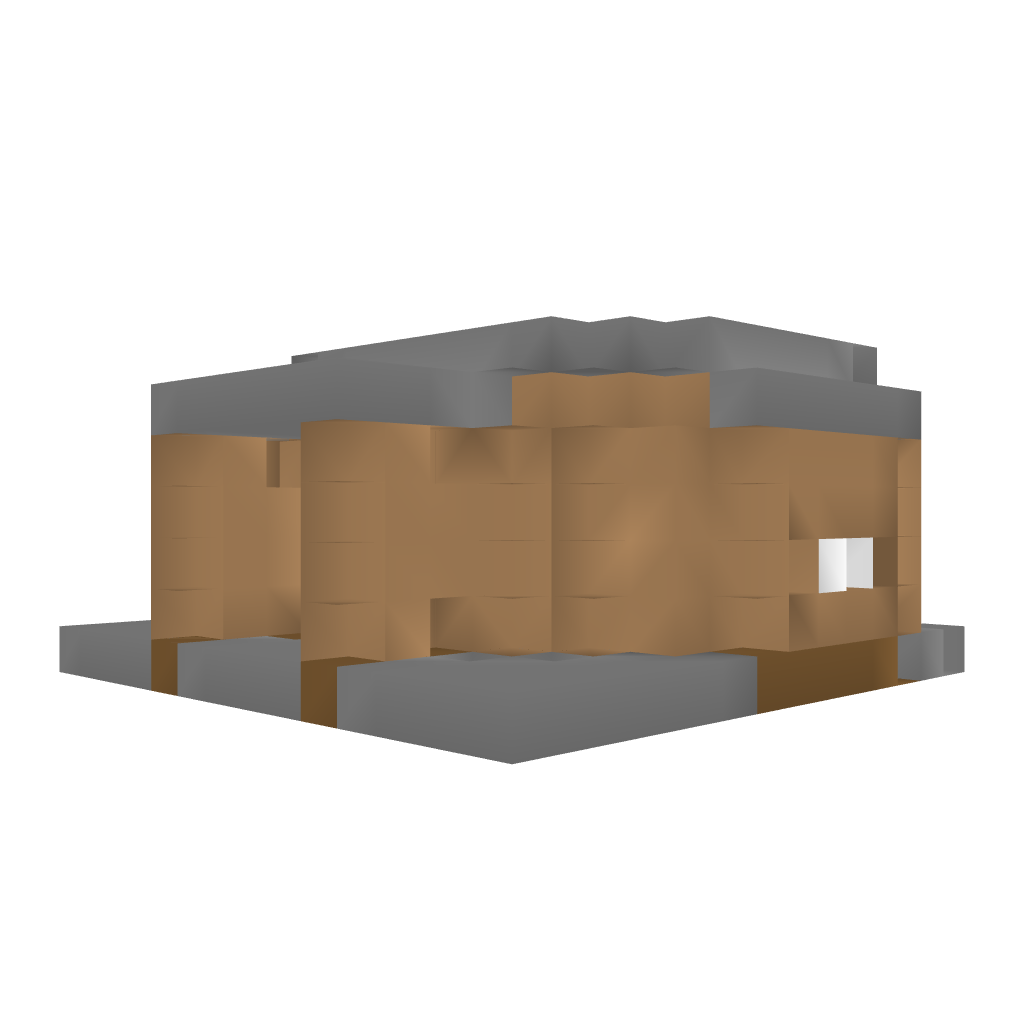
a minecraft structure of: Good House bad low quality